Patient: sex M, age 76
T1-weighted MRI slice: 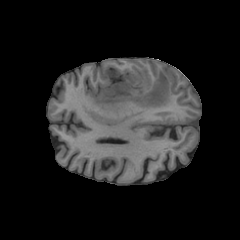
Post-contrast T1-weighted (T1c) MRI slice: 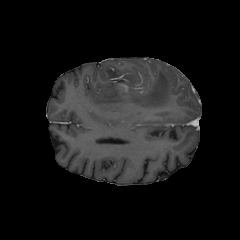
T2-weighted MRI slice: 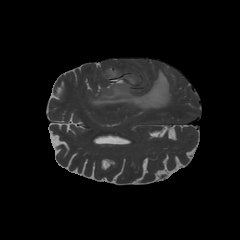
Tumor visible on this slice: yes
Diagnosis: Glioblastoma, IDH-wildtype
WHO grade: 4